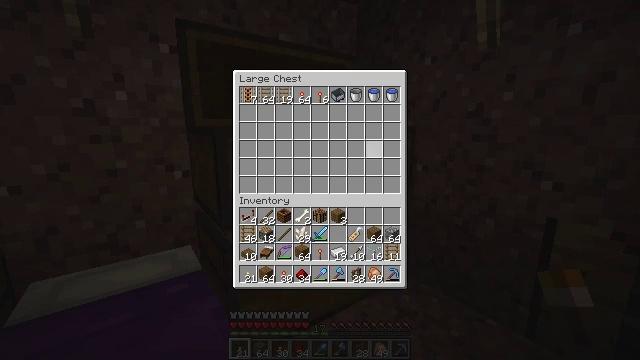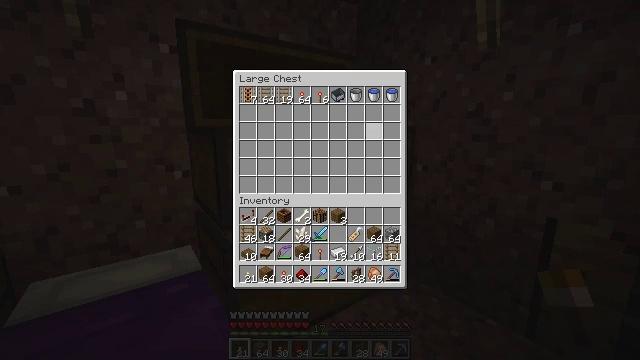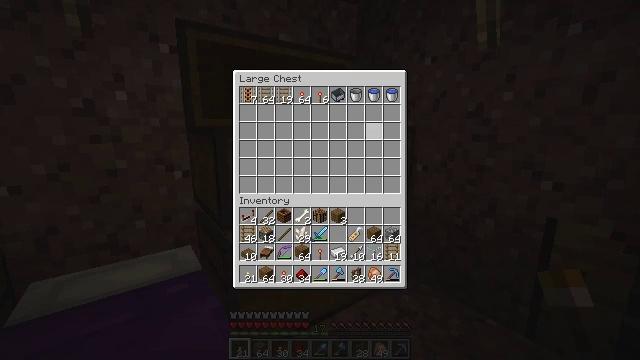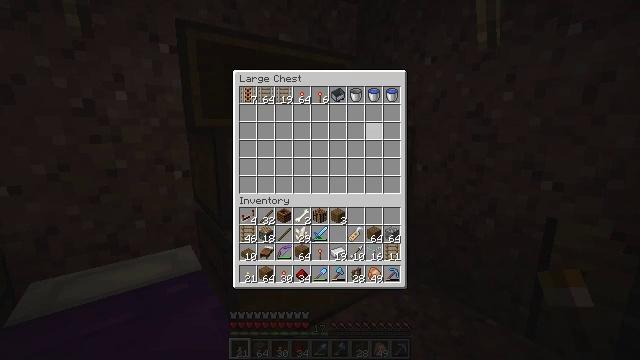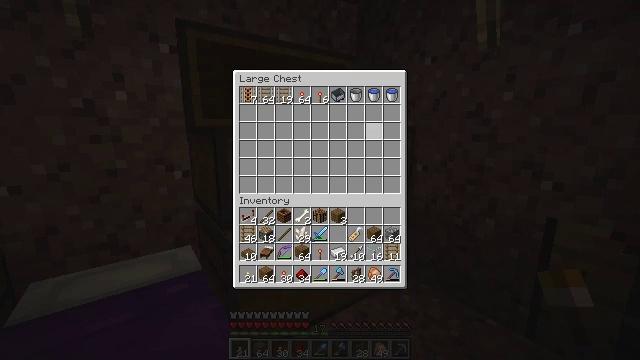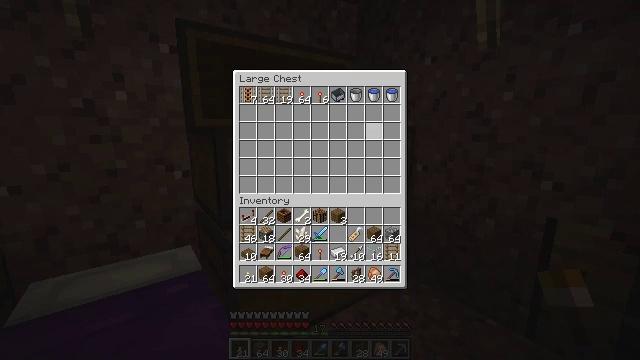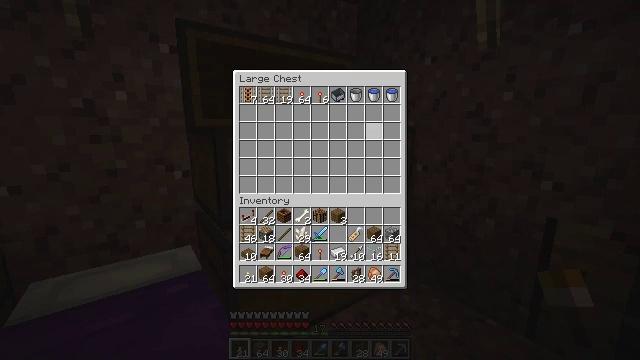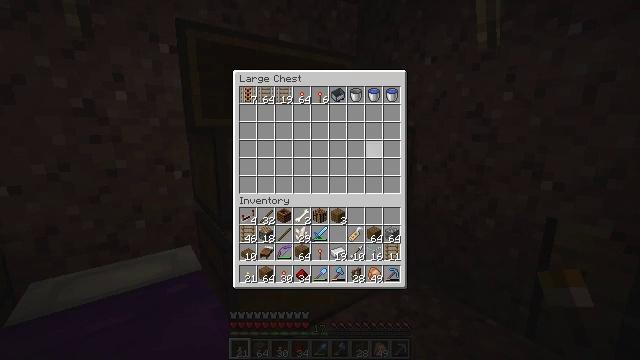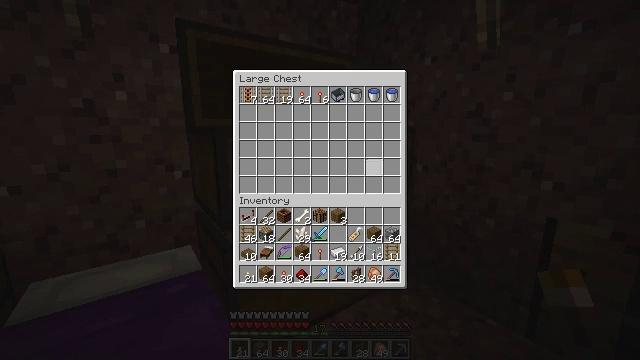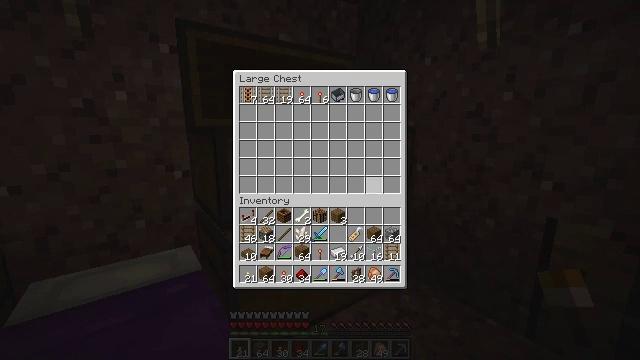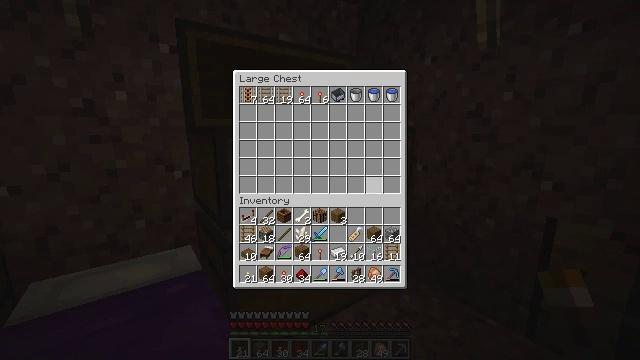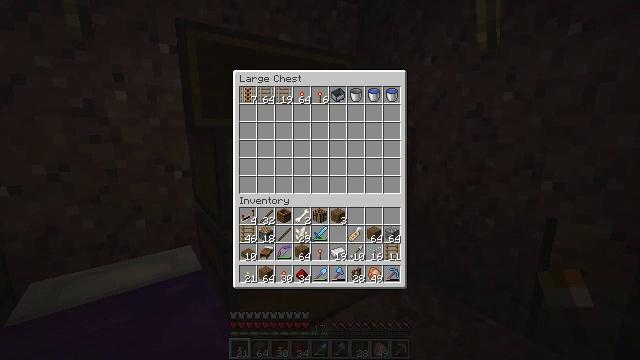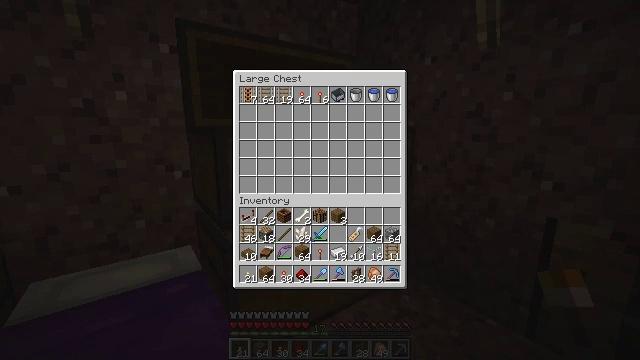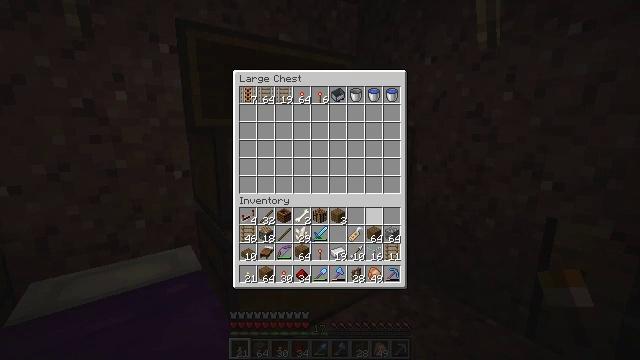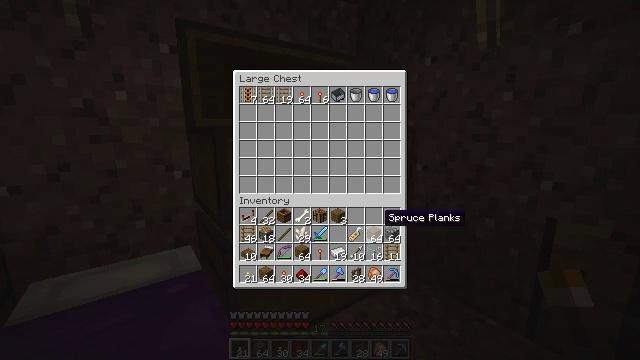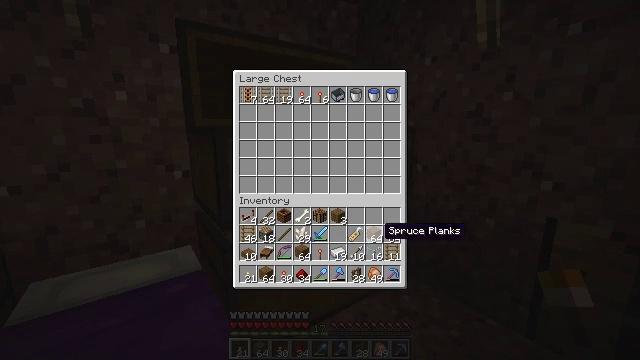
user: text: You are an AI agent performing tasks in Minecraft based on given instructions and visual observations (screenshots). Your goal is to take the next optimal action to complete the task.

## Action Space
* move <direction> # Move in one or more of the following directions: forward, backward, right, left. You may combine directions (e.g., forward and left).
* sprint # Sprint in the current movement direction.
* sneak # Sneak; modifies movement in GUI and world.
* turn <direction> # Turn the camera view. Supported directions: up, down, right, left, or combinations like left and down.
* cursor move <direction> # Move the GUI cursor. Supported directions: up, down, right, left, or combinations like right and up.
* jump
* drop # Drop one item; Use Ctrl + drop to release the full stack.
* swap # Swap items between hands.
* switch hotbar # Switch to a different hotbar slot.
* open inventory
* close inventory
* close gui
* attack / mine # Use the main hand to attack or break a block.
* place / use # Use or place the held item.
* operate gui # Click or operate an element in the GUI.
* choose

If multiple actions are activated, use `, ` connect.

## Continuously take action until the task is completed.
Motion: motion action
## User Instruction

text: Create a spruce pressure plate in the crafting table with spruce planks.
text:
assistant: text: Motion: sneak, cursor move up
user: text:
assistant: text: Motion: sneak
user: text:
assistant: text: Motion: sneak
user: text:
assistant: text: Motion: sneak
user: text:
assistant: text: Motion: sneak
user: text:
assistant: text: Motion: sneak, cursor move down
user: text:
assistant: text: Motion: sneak, cursor move down
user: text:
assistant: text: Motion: sneak, cursor move down
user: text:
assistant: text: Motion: sneak, cursor move down
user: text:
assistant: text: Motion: sneak, cursor move down
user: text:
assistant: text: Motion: sneak, cursor move down
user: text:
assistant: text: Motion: sneak
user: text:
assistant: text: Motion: sneak, cursor move down
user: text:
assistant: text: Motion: sneak, cursor move down
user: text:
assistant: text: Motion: sneak, cursor move down
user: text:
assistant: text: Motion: sneak, cursor move down
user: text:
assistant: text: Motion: sneak, cursor move down
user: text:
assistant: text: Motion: sneak, cursor move down
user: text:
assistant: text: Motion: sneak
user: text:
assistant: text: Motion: sneak
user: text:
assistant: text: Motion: sneak
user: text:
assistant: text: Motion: sneak
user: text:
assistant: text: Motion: sneak
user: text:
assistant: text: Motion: sneak
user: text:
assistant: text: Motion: sneak
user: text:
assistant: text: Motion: sneak
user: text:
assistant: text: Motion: sneak
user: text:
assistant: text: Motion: no_op
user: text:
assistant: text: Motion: no_op
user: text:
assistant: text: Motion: no_op